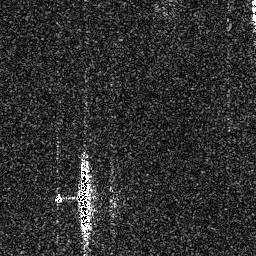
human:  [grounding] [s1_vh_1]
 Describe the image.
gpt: In the satellite image, there is  <ref>1 large ship </ref> <box>[[28, 59, 37, 94, 0]]</box> located at bottom.